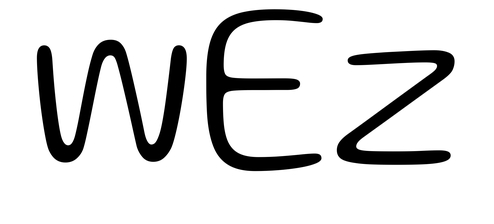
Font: Gluten_ExtraLight